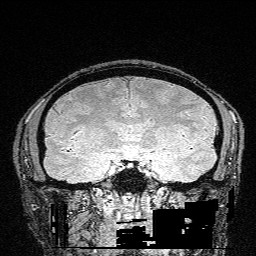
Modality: FLASH
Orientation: sagittal
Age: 31
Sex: male